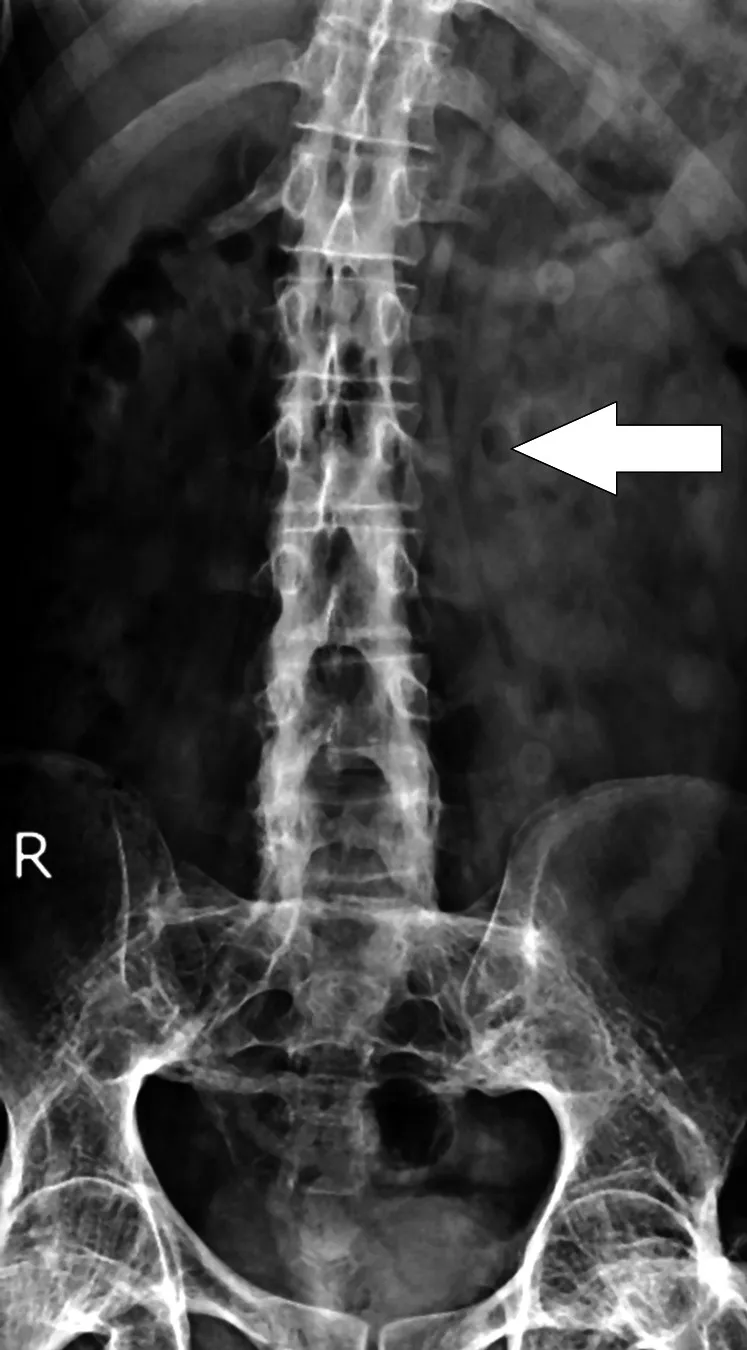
Lumbo-sacral spine X-ray AP view suggestive of ankylosed spine. AP: anteroposterior.
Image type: radiology (x_ray)